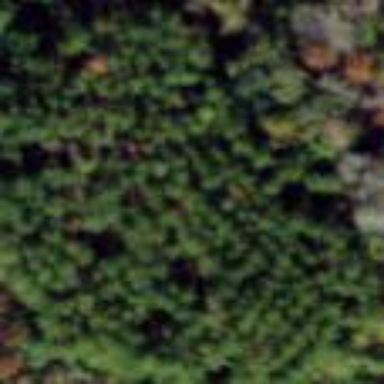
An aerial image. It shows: Forest area predominantly covered with needle-leaved trees.